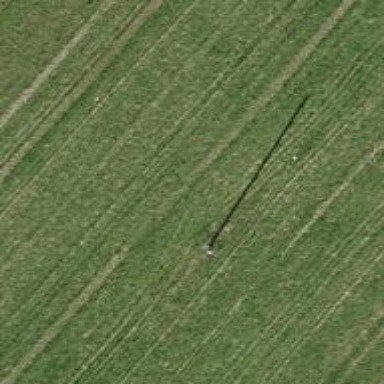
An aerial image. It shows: Power pole.